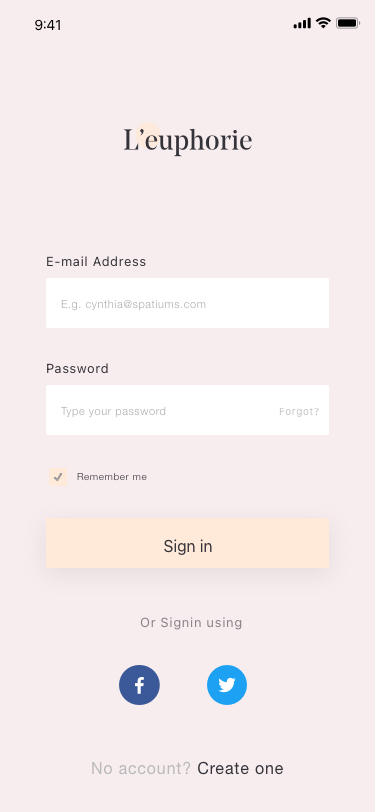
Text in this UI design:
No account? Create one
Or Signin using